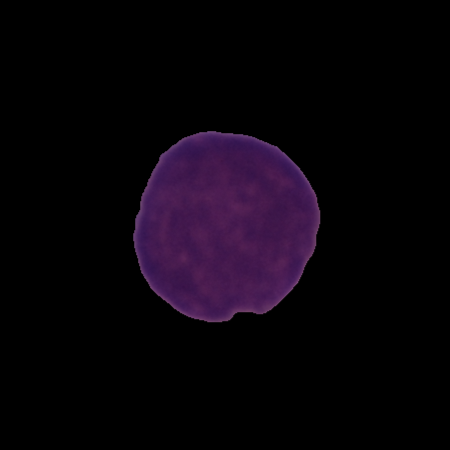
Label: cancer